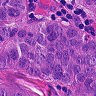
Metastatic tissue present: yes